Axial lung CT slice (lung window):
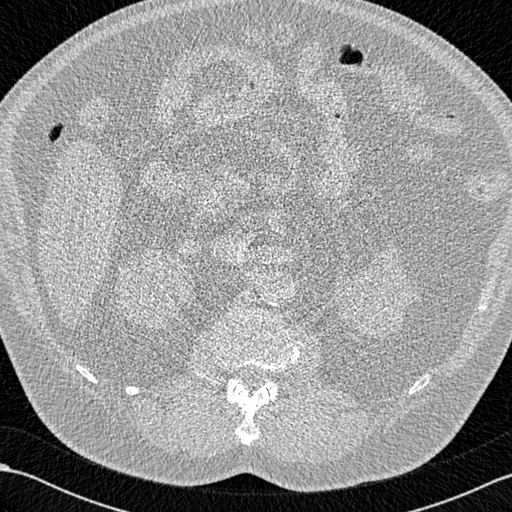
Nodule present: no